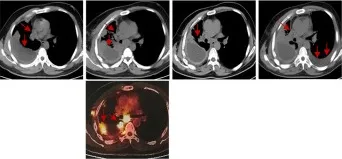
The Clinical course of the disease, treatment history, and response evaluation. (B) Duration of disease response evaluated by CT and PET/CT. CT, computed tomography; PET/CT, positron-emission tomography/computed tomography.
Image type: radiology (pet)